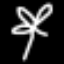
Label: palm tree